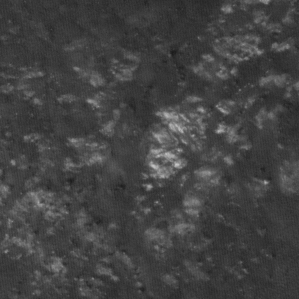
Label: non_frost